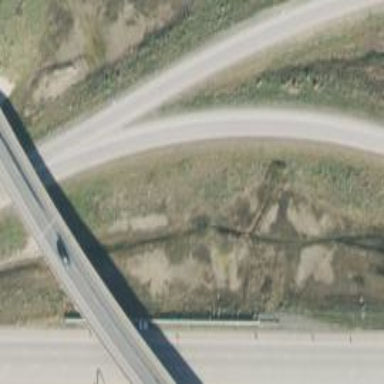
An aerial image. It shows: Motorway link.